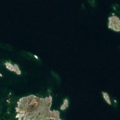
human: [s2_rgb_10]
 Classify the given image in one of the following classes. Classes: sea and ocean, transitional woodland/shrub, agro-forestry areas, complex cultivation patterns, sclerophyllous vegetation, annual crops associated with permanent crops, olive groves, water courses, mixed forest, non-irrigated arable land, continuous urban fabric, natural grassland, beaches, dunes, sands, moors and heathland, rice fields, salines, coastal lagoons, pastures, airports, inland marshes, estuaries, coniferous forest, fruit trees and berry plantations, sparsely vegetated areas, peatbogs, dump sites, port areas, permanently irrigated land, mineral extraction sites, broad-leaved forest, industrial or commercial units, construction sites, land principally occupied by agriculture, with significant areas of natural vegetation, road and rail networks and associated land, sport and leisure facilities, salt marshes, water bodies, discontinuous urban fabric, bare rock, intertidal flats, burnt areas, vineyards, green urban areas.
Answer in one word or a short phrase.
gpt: sea and ocean